Question: Given the following CAShapeLayer is it possible to add a drop shadow like the following image at the tip?
I'm using a 'UIBezierPath' to draw the bars.

'''
- (CAShapeLayer *)gaugeCircleLayer {
if (_gaugeCircleLayer == nil) {
_gaugeCircleLayer = [CAShapeLayer layer];
_gaugeCircleLayer.lineWidth = self.gaugeWidth;
_gaugeCircleLayer.fillColor = [UIColor clearColor].CGColor;
_gaugeCircleLayer.strokeColor = self.gaugeTintColor.CGColor;
_gaugeCircleLayer.strokeStart = 0.0f;
_gaugeCircleLayer.strokeEnd = self.value;
_gaugeCircleLayer.lineCap = kCALineCapRound;
_gaugeCircleLayer.masksToBounds = NO;
_gaugeCircleLayer.cornerRadius = 8.0;
_gaugeCircleLayer.shadowRadius = 8.0;
_gaugeCircleLayer.shadowColor = [UIColor blackColor].CGColor;
_gaugeCircleLayer.shadowOpacity = 0.5;
_gaugeCircleLayer.shadowOffset = CGSizeMake(0.0, 0.0);
_gaugeCircleLayer.path = [self circlPathForCurrentGaugeStyle].CGPath;
}
return _gaugeCircleLayer;
}
'''
It will need to be applied to this 'UIBezierPath':
'''
- (UIBezierPath *)insideCirclePath {
CGPoint arcCenter = CGPointMake(CGRectGetMidX(self.bounds), CGRectGetMidY(self.bounds));
UIBezierPath *path = [UIBezierPath bezierPathWithArcCenter:arcCenter
radius:CGRectGetWidth(self.bounds) / 2.0f
startAngle:(3.0f * M_PI_2)
endAngle:(3.0f * M_PI_2) + (2.0f * M_PI)
clockwise:YES];
_titleTextLabel.textColor = self.gaugeTintColor;
return path;
}
'''
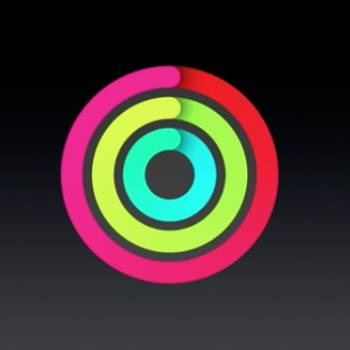
Answer: Very roughly:
'''
let arc1 = CAShapeLayer()
arc1.lineWidth = 20.0
arc1.path = UIBezierPath(ovalInRect: CGRectMake(10, 10, 80, 80)).CGPath
arc1.strokeStart = 0
arc1.strokeEnd = 0.5
arc1.strokeColor = UIColor.grayColor().CGColor
arc1.fillColor = UIColor.clearColor().CGColor
layer.addSublayer(arc1)
let cap = CAShapeLayer()
cap.shadowColor = UIColor.blackColor().CGColor
cap.shadowRadius = 8.0
cap.shadowOpacity = 0.9
cap.shadowOffset = CGSize(width: 0, height: 0)
cap.path = UIBezierPath(ovalInRect: CGRectMake(0, 40, 20, 20)).CGPath
cap.fillColor = UIColor.grayColor().CGColor
layer.addSublayer(cap)
let arc2 = CAShapeLayer()
arc2.lineWidth = 20.0
arc2.path = UIBezierPath(ovalInRect: CGRectMake(10, 10, 80, 80)).CGPath
arc2.strokeStart = 0.5
arc2.strokeEnd = 1.0
arc2.strokeColor = UIColor.grayColor().CGColor
arc2.fillColor = UIColor.clearColor().CGColor
layer.addSublayer(arc2)
'''

I think you need two arcs, and one circle for cap with shadow.